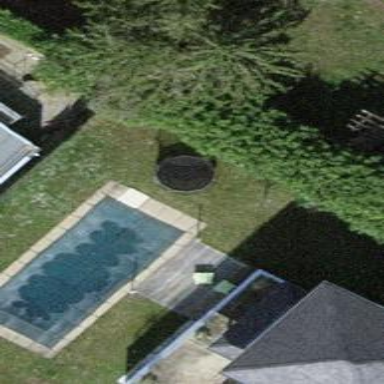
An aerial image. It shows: Swimming pool located in leisure land.